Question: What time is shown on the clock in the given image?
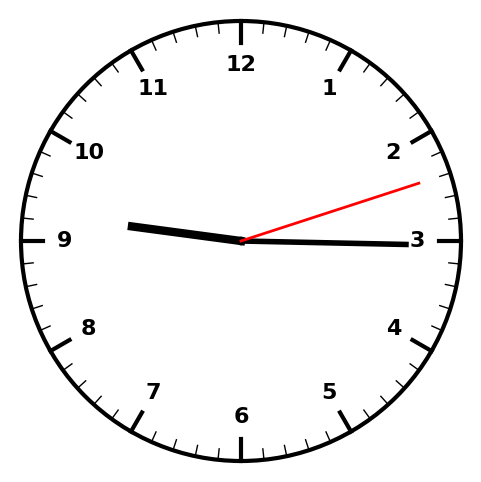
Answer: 09:15:12